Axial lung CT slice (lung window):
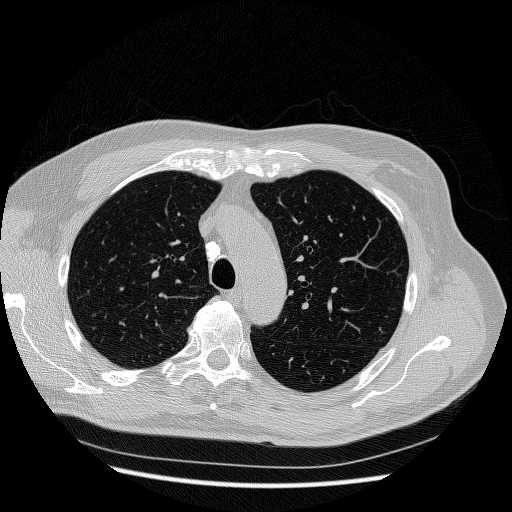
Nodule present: no